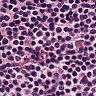
Metastatic tissue present: no